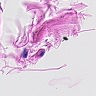
Metastatic tissue present: no